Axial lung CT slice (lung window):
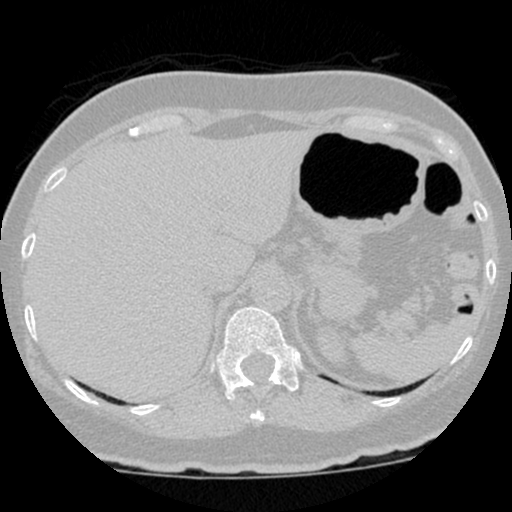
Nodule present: no